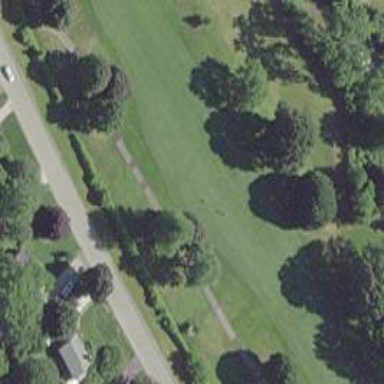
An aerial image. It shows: Golf hole.